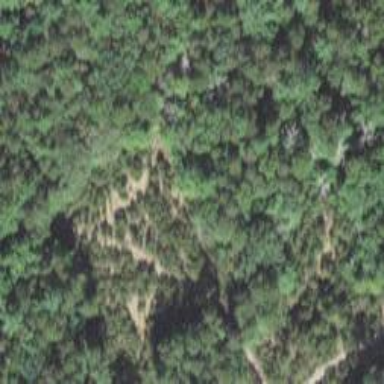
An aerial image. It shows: Area covered in scrub vegetation.